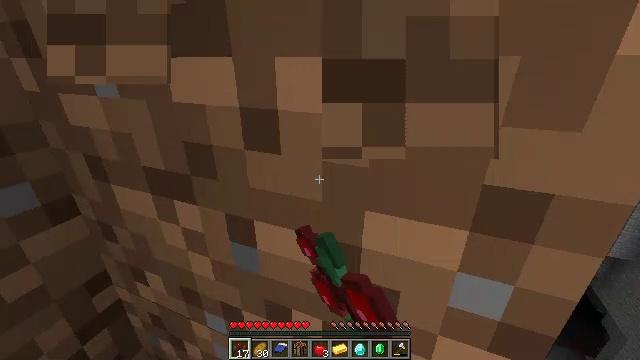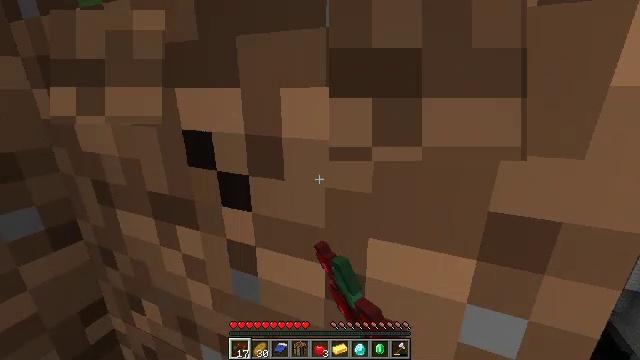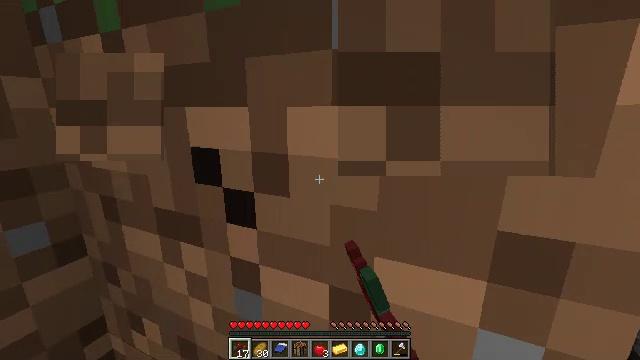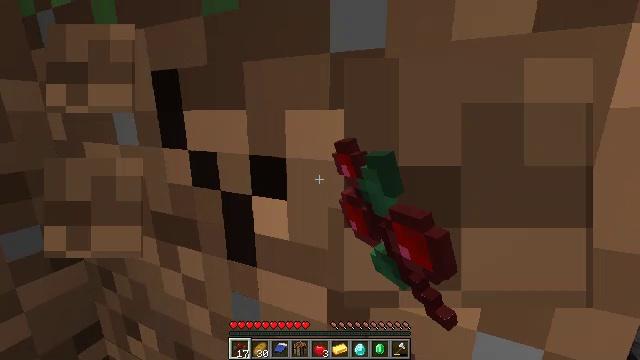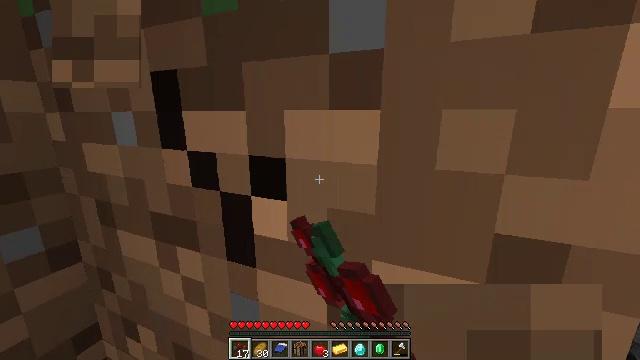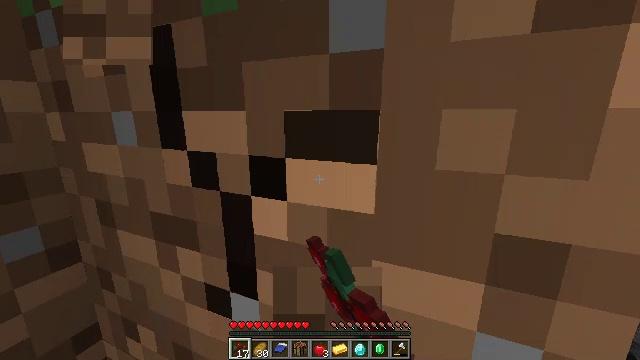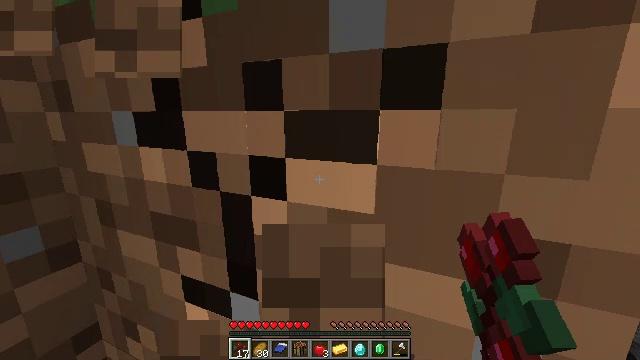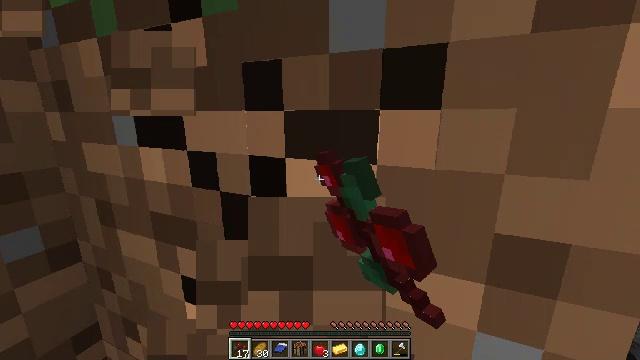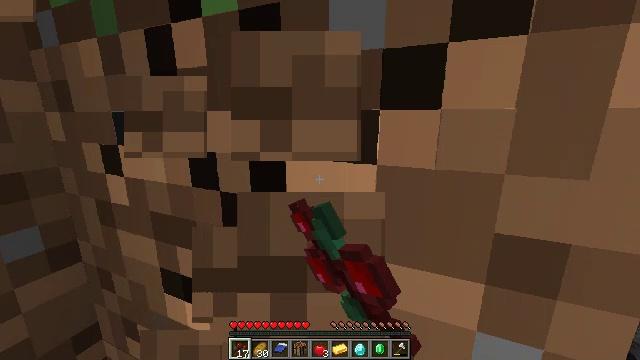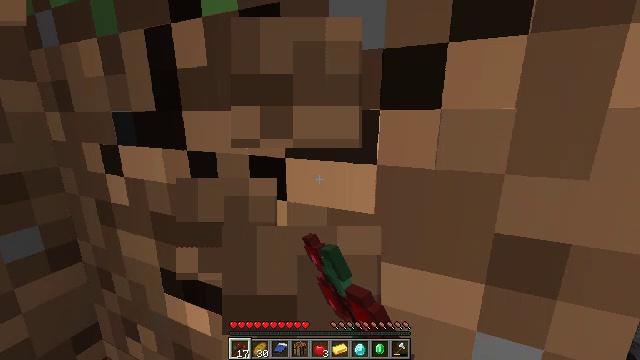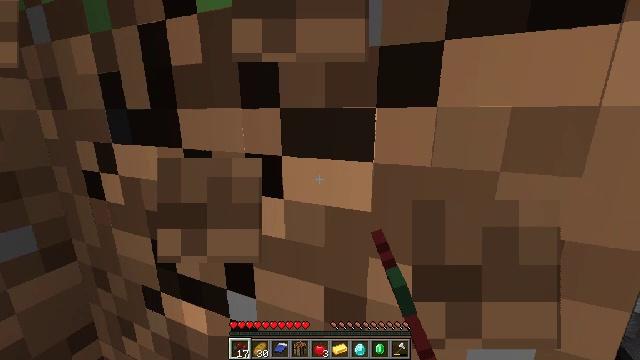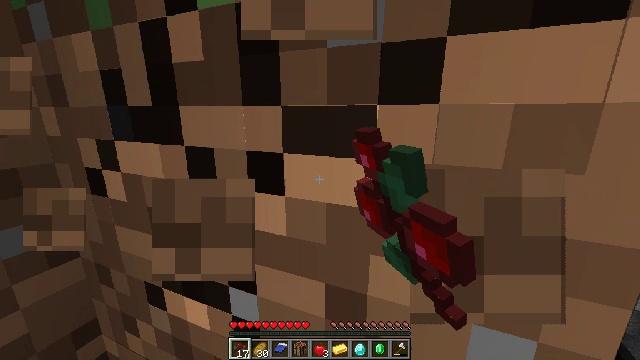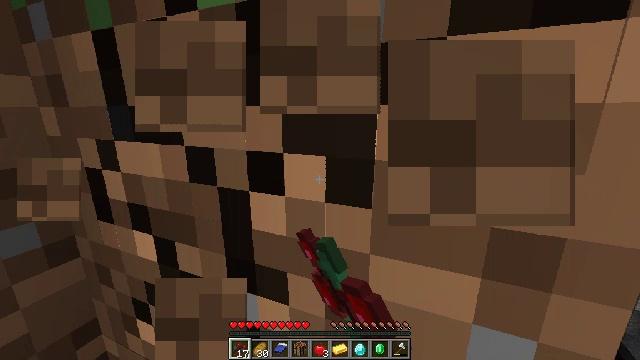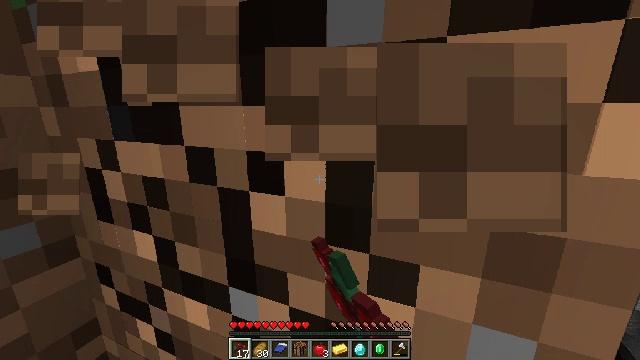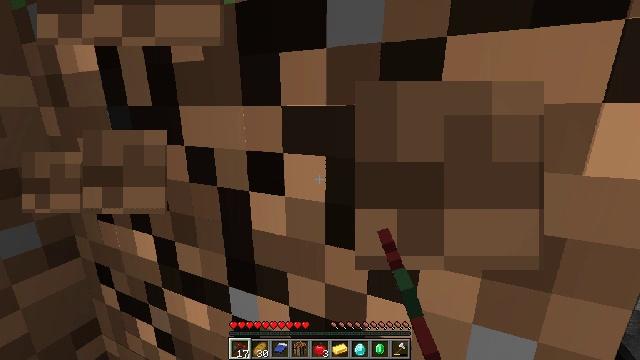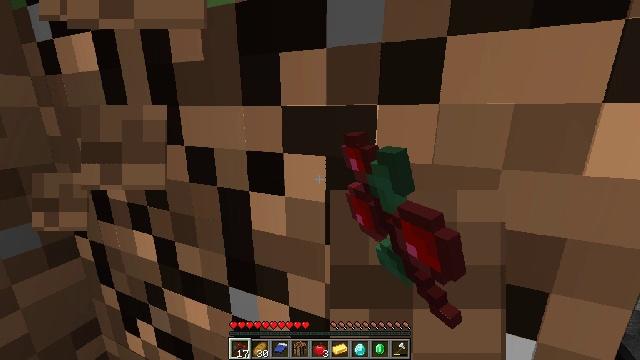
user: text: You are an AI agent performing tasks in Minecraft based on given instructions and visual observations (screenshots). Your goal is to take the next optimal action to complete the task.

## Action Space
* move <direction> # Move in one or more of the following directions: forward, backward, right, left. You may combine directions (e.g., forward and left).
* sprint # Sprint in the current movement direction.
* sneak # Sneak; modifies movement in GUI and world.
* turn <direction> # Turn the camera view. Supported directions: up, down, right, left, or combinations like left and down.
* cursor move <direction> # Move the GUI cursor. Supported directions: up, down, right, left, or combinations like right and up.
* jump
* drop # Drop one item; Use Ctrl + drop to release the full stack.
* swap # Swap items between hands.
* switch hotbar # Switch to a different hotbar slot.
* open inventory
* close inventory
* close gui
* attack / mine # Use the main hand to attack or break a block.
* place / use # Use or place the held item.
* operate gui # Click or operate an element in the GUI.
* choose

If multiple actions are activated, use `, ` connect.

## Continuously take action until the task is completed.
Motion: motion action
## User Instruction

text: Collect the grass block using a shovel.
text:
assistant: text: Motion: turn up, attack / mine
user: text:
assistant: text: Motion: turn left and up, attack / mine
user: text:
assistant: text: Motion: attack / mine
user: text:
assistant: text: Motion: attack / mine
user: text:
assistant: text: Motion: attack / mine
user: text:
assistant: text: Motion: attack / mine
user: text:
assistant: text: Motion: attack / mine
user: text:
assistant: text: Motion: attack / mine
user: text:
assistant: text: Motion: attack / mine
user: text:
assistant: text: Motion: attack / mine
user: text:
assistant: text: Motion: attack / mine
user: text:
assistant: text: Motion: attack / mine
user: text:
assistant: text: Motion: attack / mine
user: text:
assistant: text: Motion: attack / mine
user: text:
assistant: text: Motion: attack / mine
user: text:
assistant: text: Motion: attack / mine
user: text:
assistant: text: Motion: attack / mine
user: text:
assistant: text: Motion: move forward, attack / mine
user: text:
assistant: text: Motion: move forward, attack / mine, jump
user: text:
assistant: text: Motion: move forward, attack / mine, jump
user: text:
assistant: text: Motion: move forward, attack / mine, jump
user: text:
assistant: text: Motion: attack / mine, jump